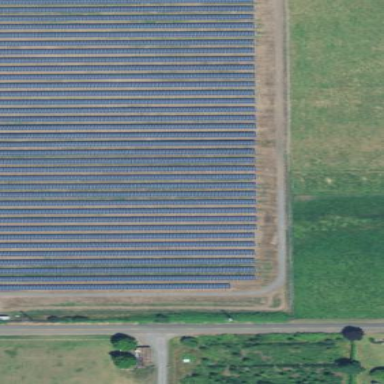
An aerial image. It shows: Solar power plant using photovoltaic technology.